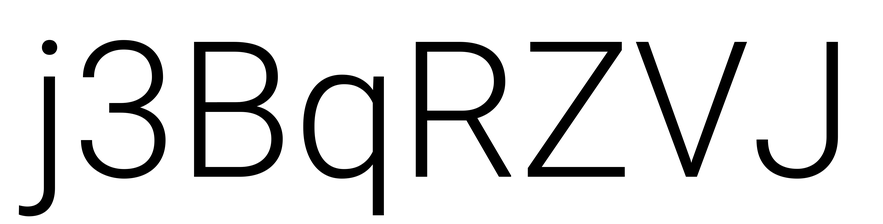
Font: Roboto_Light